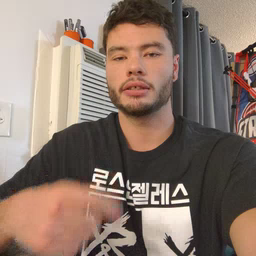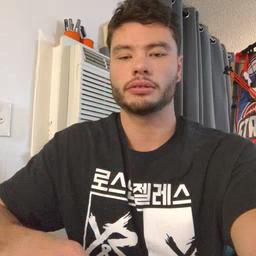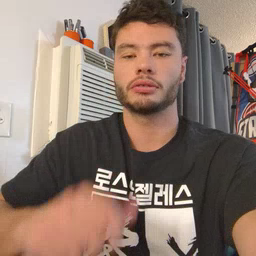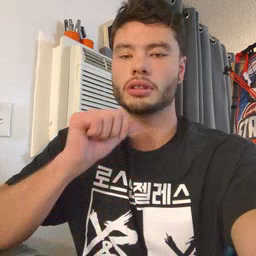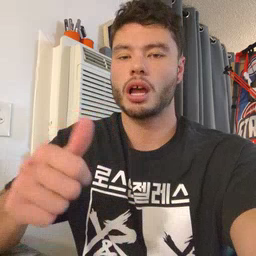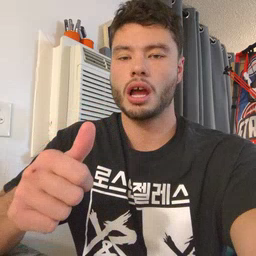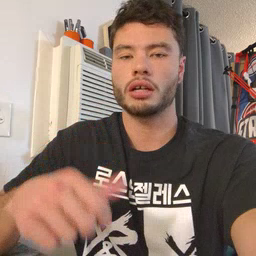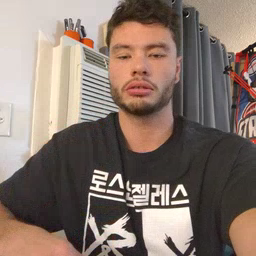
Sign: not